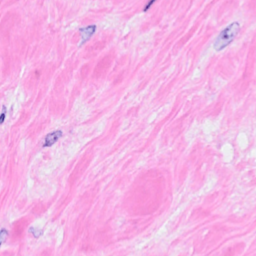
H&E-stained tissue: Breast